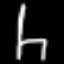
Label: chair